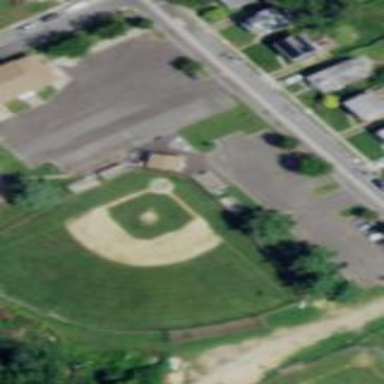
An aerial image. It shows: Baseball pitch for leisure and sports activities.